Question:
Hi!I have used UIBarButton Image but i have got such kind of issue.i mean Image+button on backside.for that i have written code below.
UIBarButtonItem *btnMap = [[UIBarButtonItem alloc] initWithImage:[UIImage imageNamed:@"mapbutton.png"] style:UIBarButtonItemStylePlain target:self action:@selector(btnMapClicked:)];
self.navigationItem.rightBarButtonItem = btnMap;
[btnMap release];
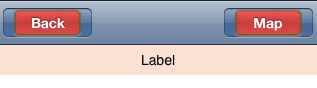
Answer: Use initWithCustomView and set a UIButton as the customView instead:
'''
UIButton *subBtn = [UIButton buttonWithType:UIButtonTypeCustom];
subBtn.frame = CGRectMake(0, 0, 50, 40); //adjust as needed
[subBtn setImage:[UIImage imageNamed:@"mapbutton.png"] forState:UIControlStateNormal];
[subBtn addTarget:self action:@selector(btnMapClicked:) forControlEvents:UIControlEventTouchUpInside];
UIBarButtonItem *btnMap = [[UIBarButtonItem alloc] initWithCustomView:subBtn];
self.navigationItem.rightBarButtonItem = btnMap;
[btnMap release];
'''
Note that the sender in btnMapClicked: will now be a UIButton instead of a UIBarButtonItem.